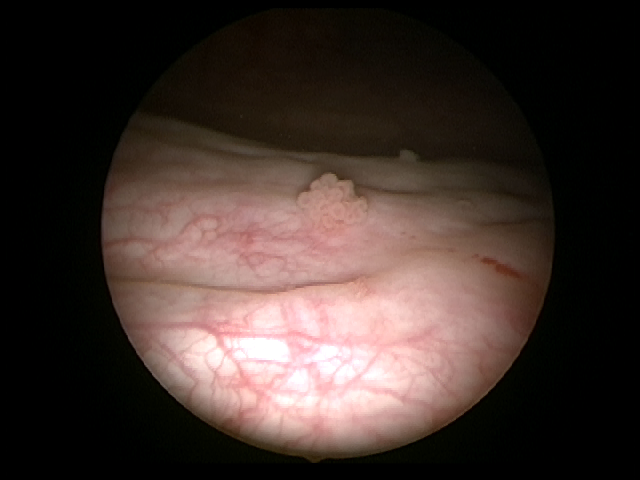
Modality: WLC
Class: Non-malignant
Subclass: InflammationNOS
Lesion: L1
Morphology: Papillary
Bladder cancer association: No